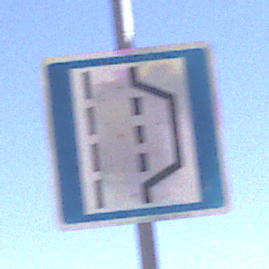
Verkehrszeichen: NothalteUndPannenbucht
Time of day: Midday
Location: Outdoor (Nature)
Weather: Clear
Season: NotSpecified
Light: Natural